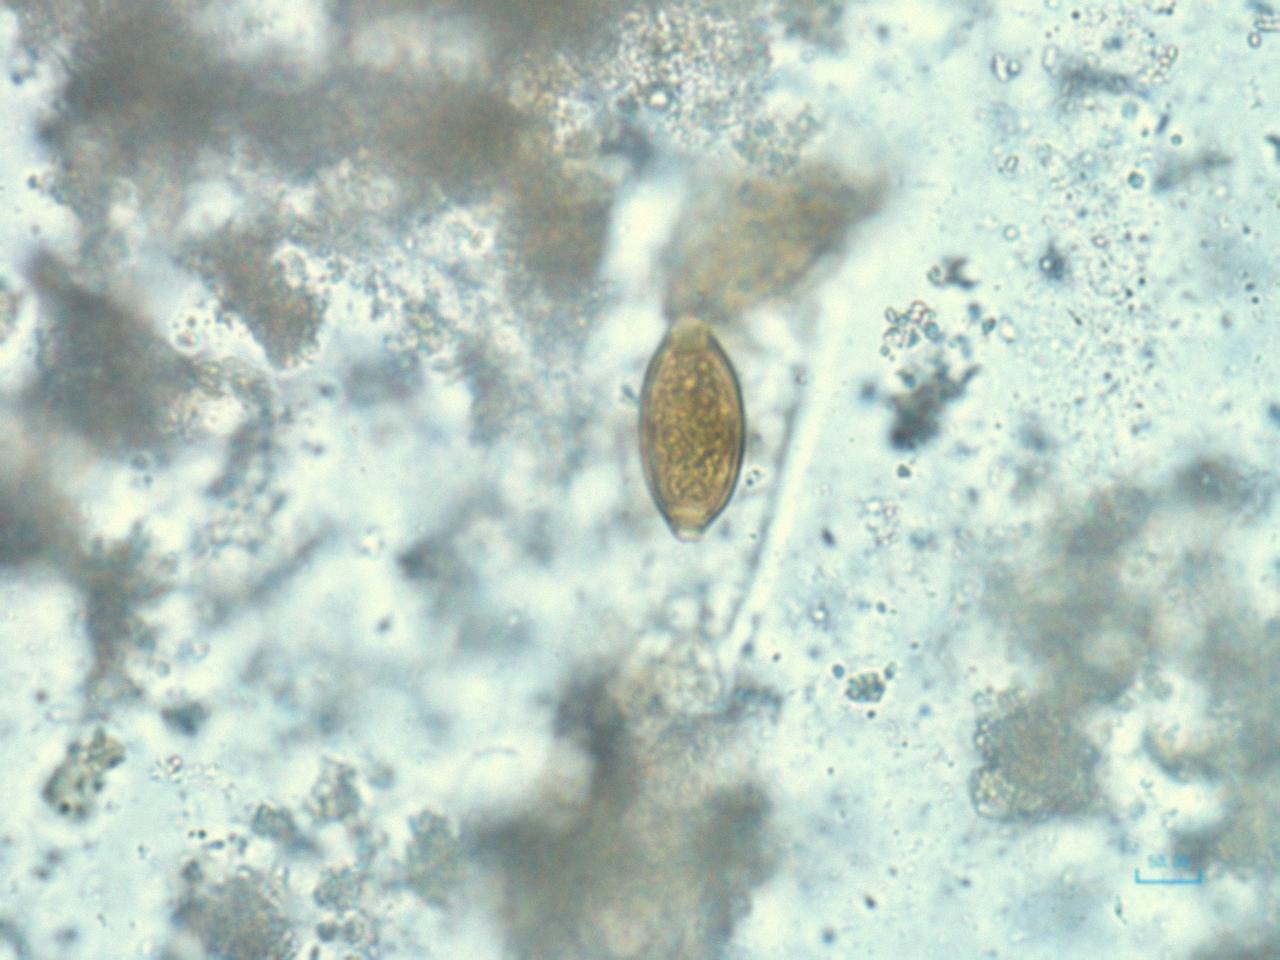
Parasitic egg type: Trichuris trichiura